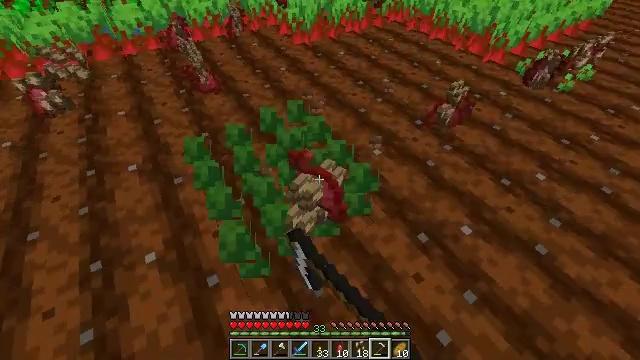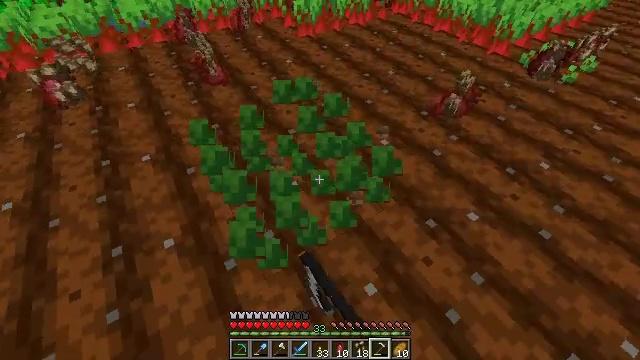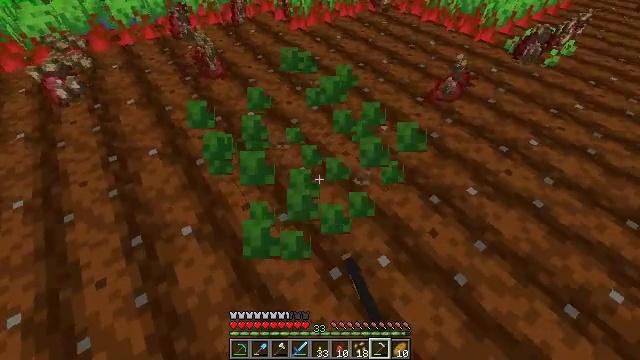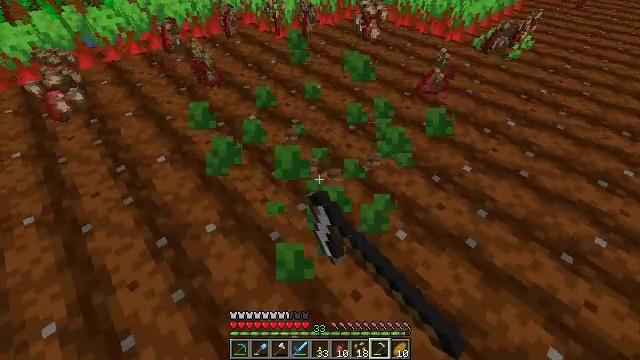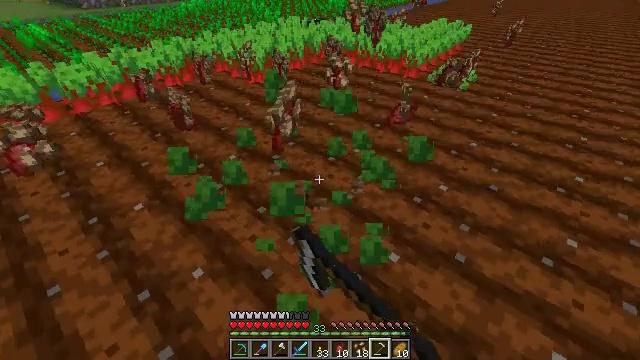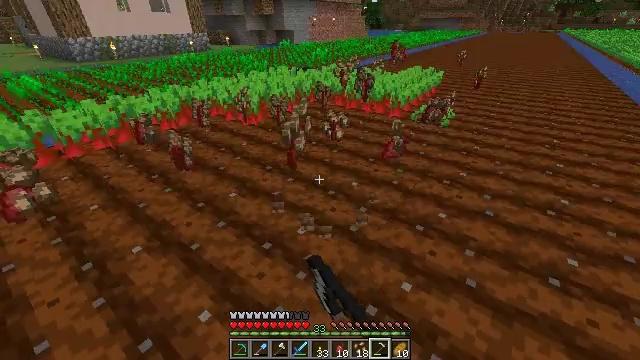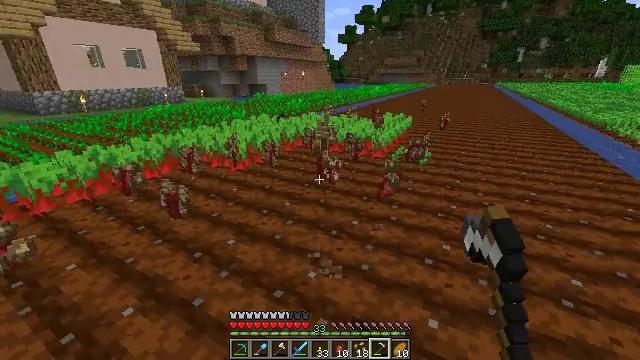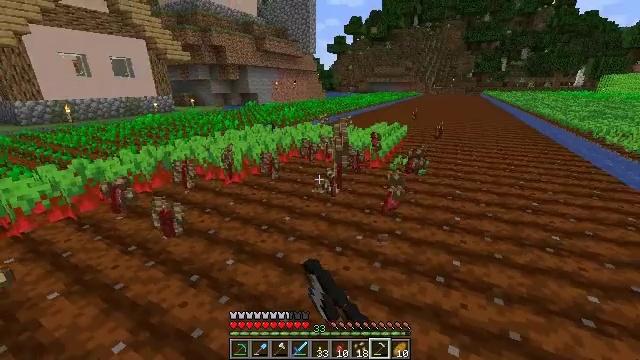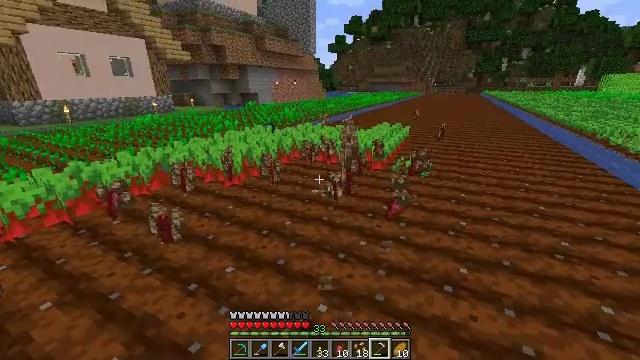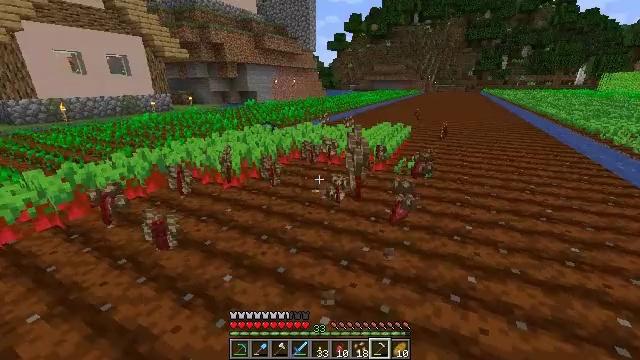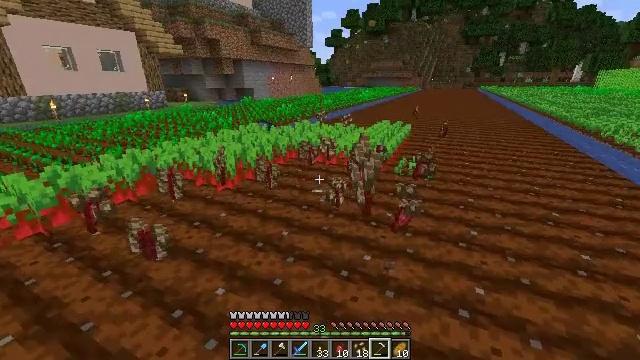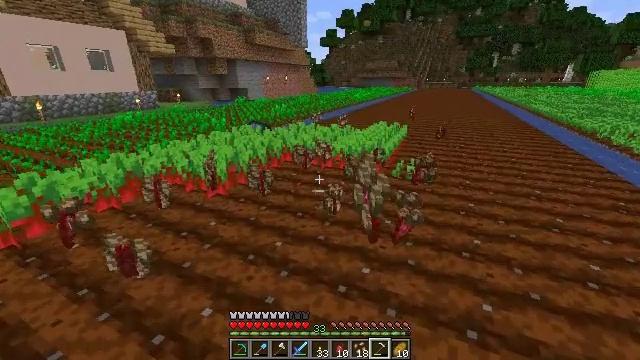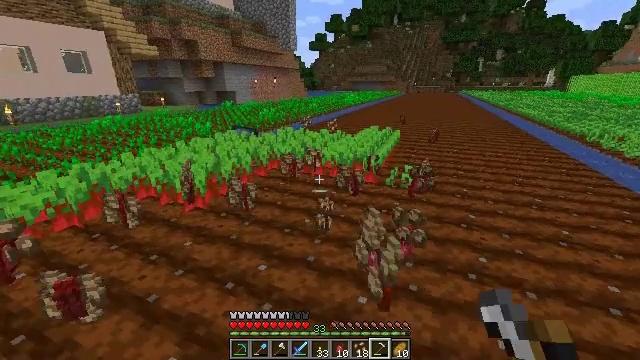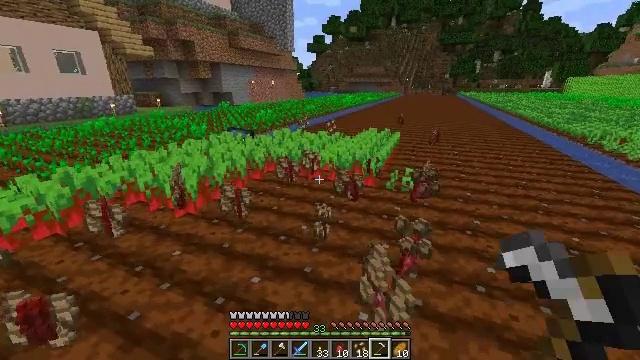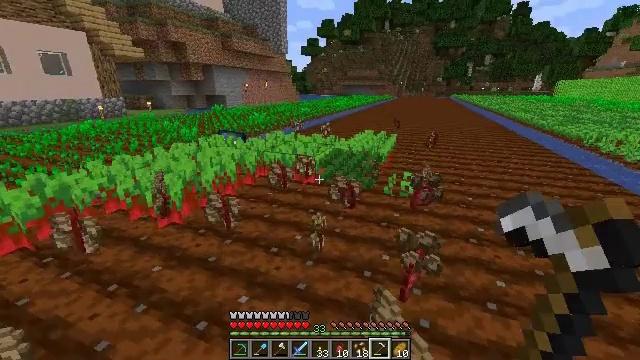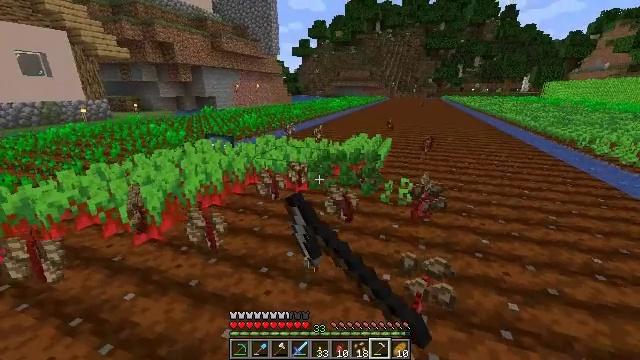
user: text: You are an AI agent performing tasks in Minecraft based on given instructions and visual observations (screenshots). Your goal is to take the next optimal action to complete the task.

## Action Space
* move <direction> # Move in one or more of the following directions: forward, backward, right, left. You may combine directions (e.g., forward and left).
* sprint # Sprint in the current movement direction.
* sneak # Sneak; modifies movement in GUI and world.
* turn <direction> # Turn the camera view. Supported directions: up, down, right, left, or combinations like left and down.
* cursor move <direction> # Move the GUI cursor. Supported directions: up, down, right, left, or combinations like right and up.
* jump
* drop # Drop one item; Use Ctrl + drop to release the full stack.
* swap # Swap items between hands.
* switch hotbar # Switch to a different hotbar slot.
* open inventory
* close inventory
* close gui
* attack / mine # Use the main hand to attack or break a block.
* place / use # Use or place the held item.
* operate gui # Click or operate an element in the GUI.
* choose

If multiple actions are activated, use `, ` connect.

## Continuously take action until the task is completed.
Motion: motion action
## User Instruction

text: Collect beetroots from the field.
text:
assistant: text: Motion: move back and move left, turn down, attack / mine
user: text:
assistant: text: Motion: move back and move left, turn right, attack / mine
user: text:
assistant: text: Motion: move left, turn right and up, attack / mine
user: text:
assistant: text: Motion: move left, turn right and up, attack / mine
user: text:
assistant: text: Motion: move left, turn right and up, attack / mine
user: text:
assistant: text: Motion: move forward and move left, turn right and up, attack / mine
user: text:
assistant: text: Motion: move forward, turn right and up, attack / mine
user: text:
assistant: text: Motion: move forward, attack / mine
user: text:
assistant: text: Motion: move forward, attack / mine
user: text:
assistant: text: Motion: move forward, attack / mine
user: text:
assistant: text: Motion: move forward, turn right, attack / mine
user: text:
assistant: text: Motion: move forward, turn right, attack / mine
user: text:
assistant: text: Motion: move forward, attack / mine
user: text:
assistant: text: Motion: move forward, turn right, attack / mine
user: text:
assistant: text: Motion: move forward, turn right, attack / mine
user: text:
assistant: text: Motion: move forward, turn right, attack / mine
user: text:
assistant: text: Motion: move forward, turn right, attack / mine
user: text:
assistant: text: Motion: move forward and move right, turn right, attack / mine
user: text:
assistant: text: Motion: move forward and move right, turn right, attack / mine
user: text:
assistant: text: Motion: move forward and move right, attack / mine
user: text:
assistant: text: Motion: move forward and move right, attack / mine
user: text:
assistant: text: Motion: move forward, turn left, attack / mine
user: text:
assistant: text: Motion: move forward, turn left, attack / mine
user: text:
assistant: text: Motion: move forward, turn left, attack / mine
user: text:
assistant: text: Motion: move forward, turn left, attack / mine
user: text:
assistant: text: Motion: move forward, turn left, attack / mine
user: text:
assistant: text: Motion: move forward, attack / mine
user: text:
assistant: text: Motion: move forward, attack / mine
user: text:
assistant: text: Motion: move forward, attack / mine
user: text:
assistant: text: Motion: move forward and move right, attack / mine